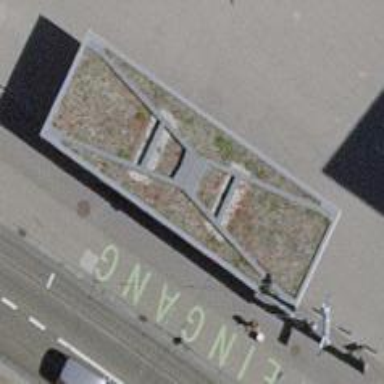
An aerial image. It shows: Shelter for public transport.